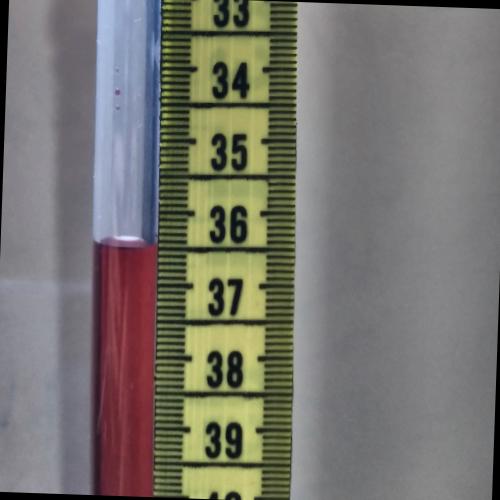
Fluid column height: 36.5 cm